Field crop: maize
Growth stage: 2
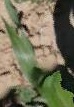
Species: maize